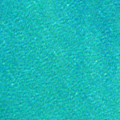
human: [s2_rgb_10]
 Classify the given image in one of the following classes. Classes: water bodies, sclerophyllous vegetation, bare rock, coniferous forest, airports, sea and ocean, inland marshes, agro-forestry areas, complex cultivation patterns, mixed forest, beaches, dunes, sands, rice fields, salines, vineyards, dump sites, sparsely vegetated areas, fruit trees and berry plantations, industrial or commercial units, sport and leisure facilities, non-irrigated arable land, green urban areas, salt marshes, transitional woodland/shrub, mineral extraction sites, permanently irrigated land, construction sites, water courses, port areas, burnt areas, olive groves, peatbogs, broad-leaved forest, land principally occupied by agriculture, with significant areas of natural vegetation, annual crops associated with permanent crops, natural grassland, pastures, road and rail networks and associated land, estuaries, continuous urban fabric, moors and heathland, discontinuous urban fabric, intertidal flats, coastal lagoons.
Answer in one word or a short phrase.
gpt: sea and ocean